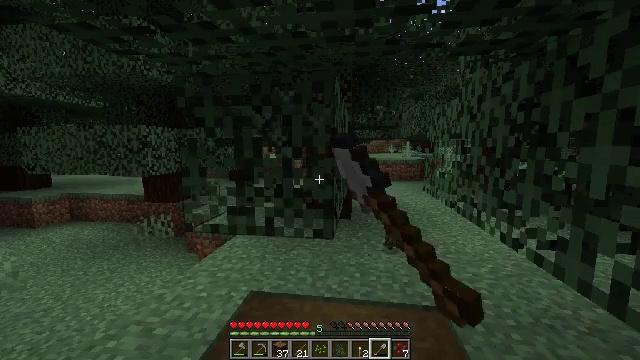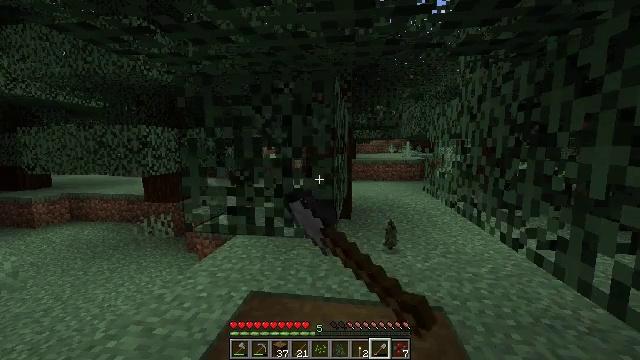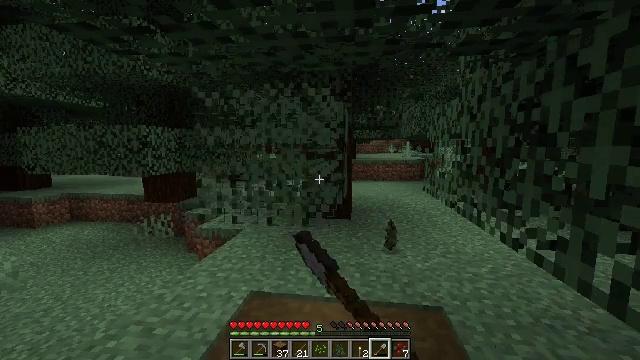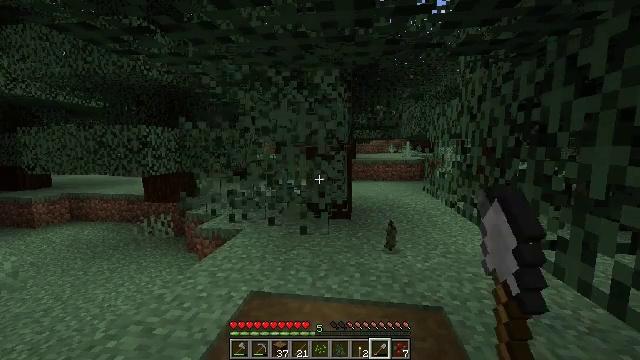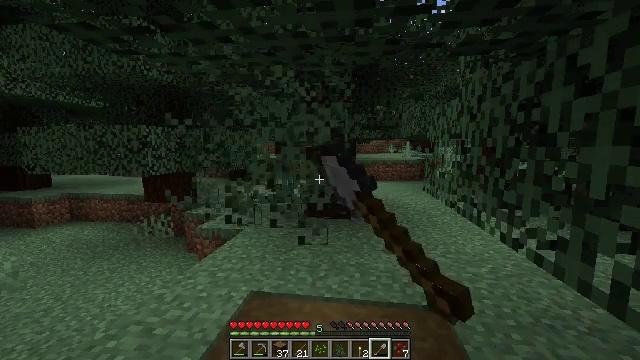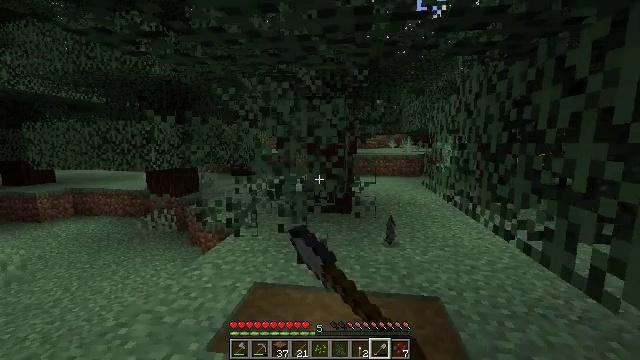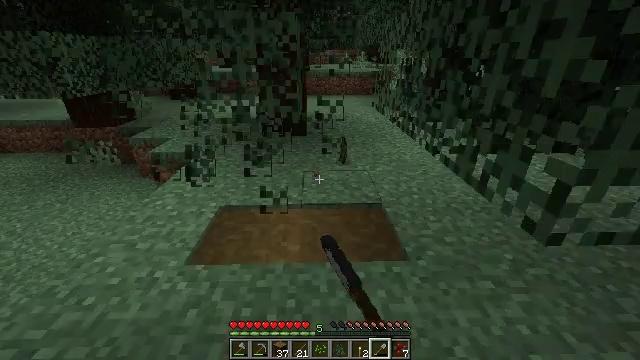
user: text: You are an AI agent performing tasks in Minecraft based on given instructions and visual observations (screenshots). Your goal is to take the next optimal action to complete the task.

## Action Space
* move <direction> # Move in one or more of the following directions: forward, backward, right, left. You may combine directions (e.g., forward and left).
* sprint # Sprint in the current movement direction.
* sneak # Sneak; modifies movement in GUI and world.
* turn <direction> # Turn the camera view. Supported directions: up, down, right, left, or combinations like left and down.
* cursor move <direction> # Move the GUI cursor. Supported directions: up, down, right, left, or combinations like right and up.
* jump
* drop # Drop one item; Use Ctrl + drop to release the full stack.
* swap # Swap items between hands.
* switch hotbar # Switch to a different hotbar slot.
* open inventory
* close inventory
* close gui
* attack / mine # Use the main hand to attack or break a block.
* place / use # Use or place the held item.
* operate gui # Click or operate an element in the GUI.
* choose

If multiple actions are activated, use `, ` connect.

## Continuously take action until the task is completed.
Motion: motion action
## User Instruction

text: Destroy the spruce leaves to get sticks and saplings.
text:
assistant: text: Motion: attack / mine
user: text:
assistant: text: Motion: attack / mine
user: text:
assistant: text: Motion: attack / mine
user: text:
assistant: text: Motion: attack / mine
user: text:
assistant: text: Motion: move back, turn down, attack / mine
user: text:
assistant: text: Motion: move back, turn right and down, attack / mine
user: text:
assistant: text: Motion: no_op